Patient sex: F
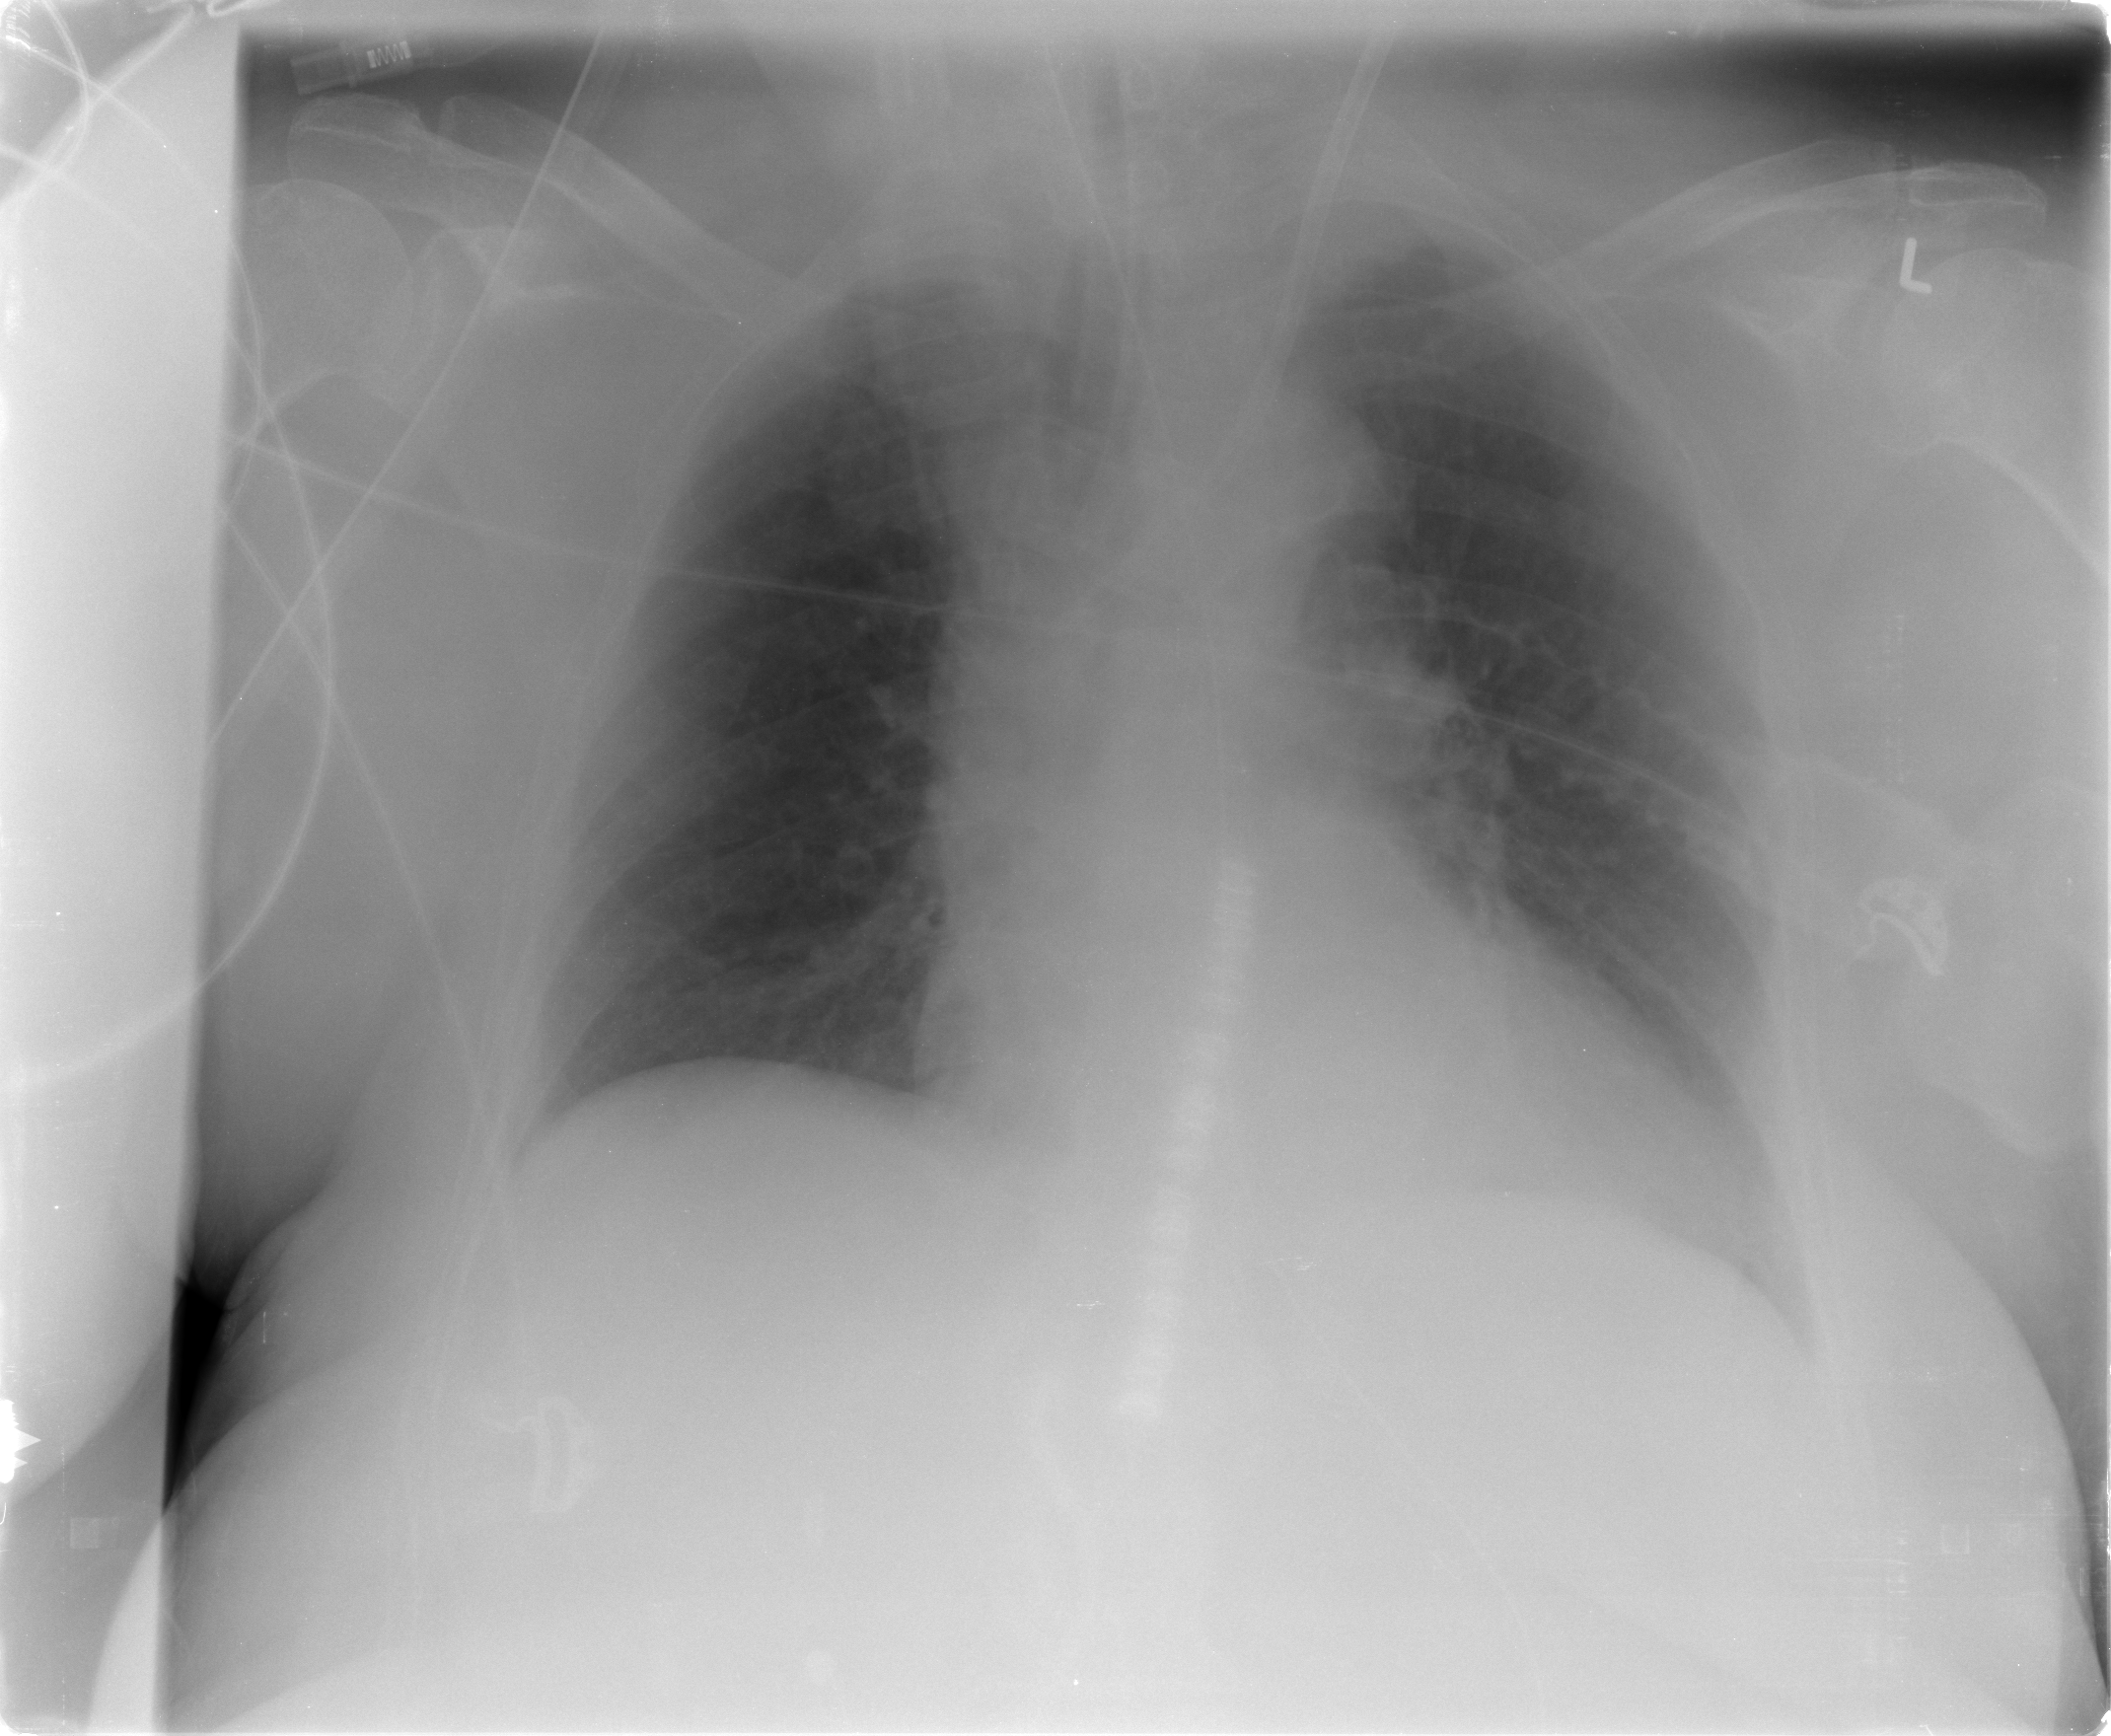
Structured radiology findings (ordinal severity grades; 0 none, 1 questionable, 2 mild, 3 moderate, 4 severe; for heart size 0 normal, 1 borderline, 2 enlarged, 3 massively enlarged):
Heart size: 2
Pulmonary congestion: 2
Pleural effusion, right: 0
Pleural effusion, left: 0
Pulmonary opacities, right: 0
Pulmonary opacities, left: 0
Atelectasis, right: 0
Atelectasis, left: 0